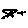
Label: star